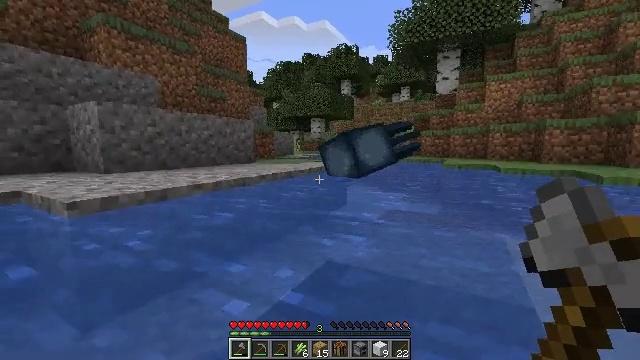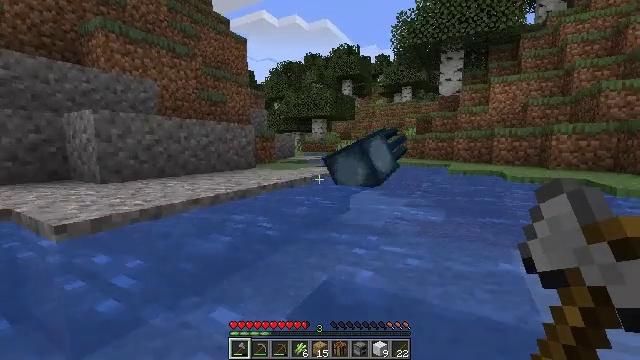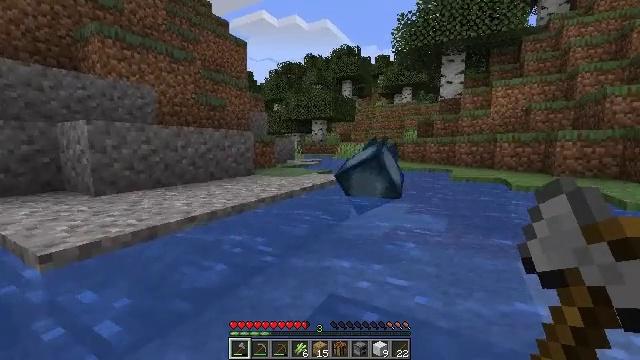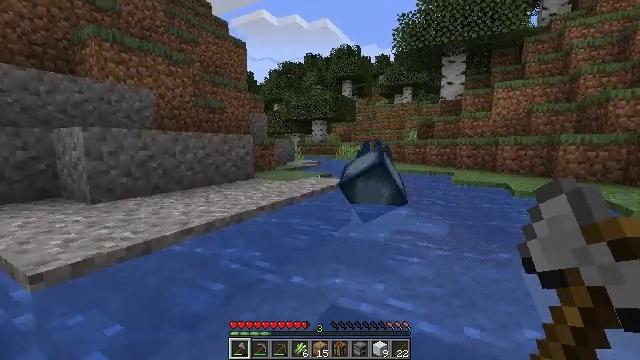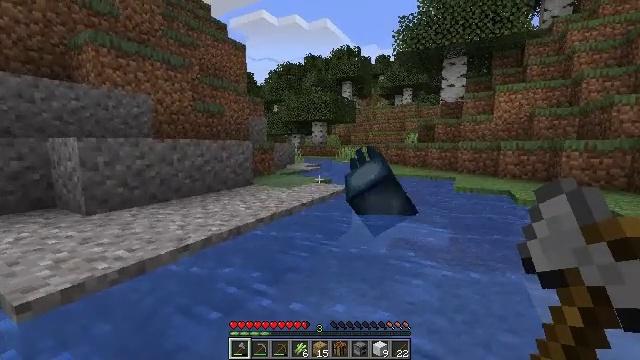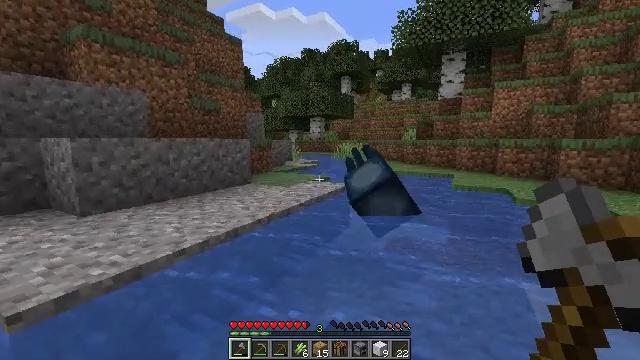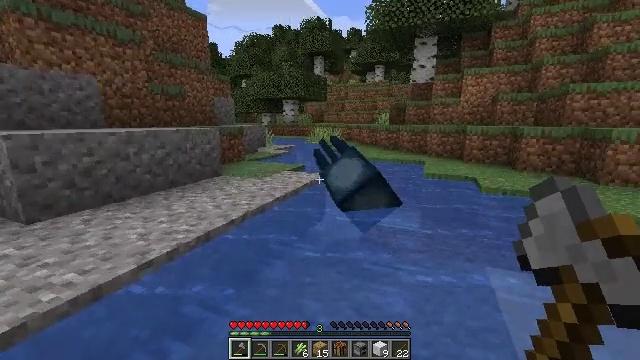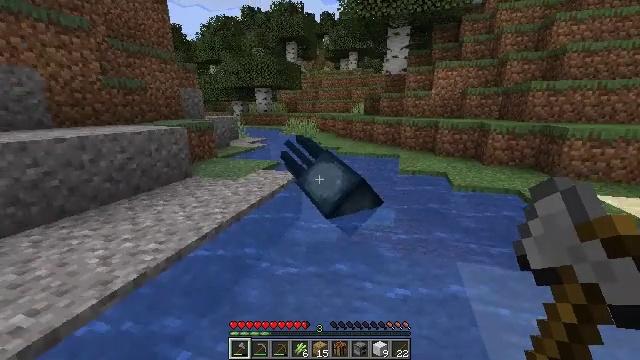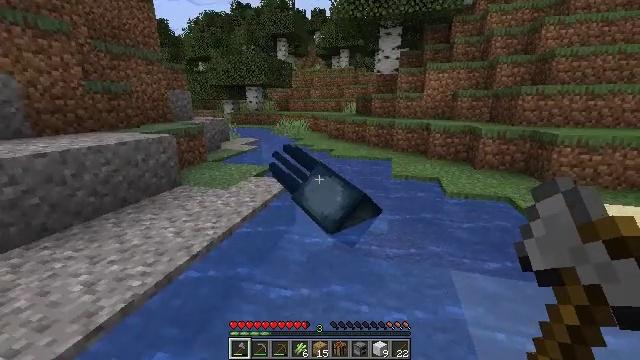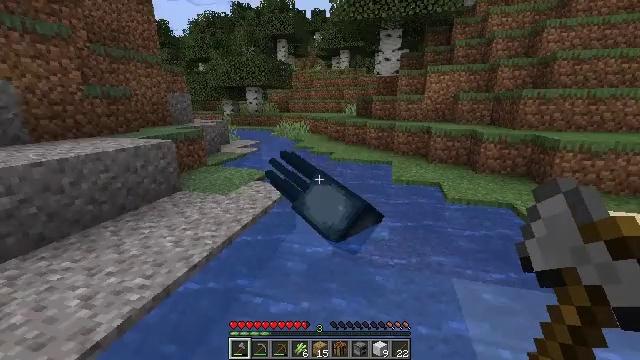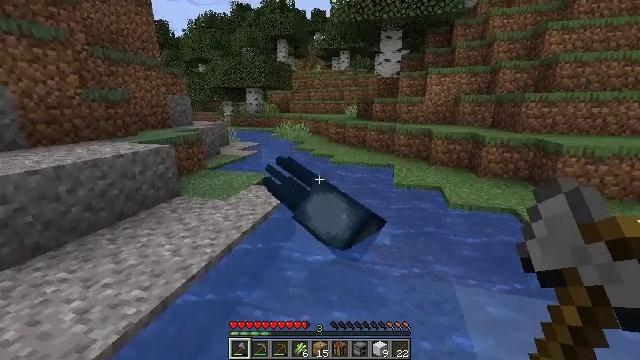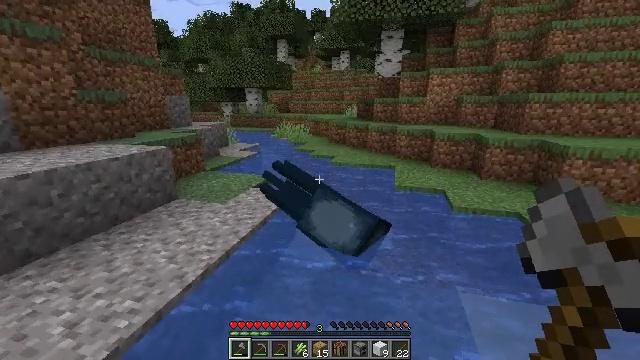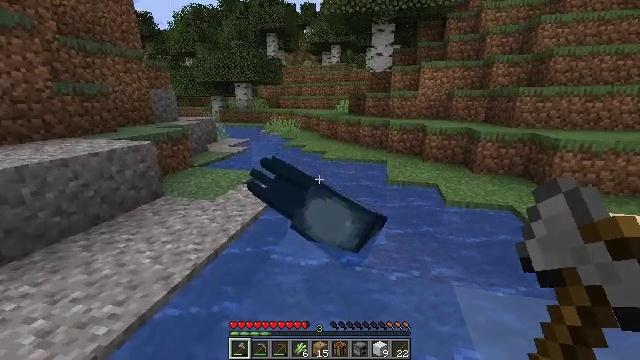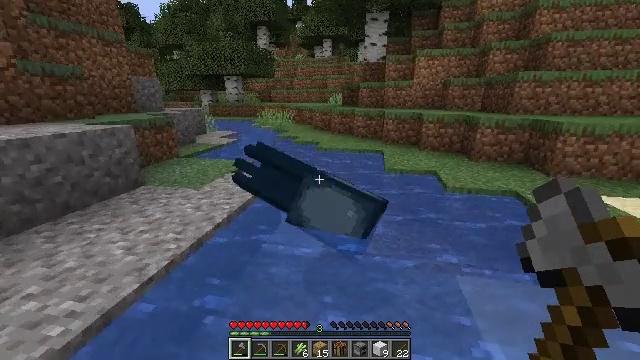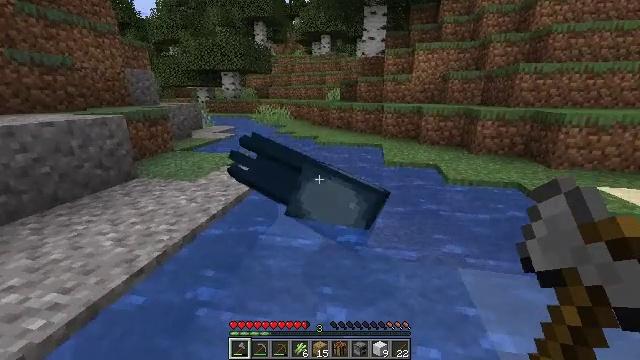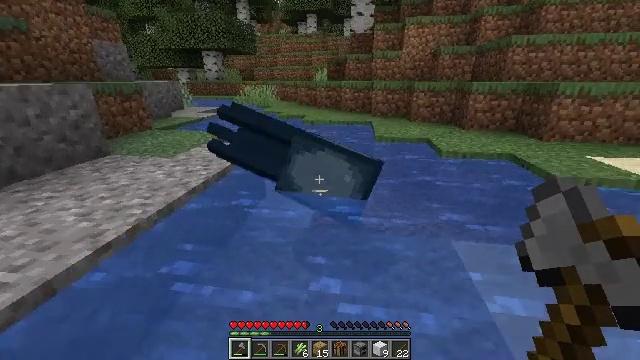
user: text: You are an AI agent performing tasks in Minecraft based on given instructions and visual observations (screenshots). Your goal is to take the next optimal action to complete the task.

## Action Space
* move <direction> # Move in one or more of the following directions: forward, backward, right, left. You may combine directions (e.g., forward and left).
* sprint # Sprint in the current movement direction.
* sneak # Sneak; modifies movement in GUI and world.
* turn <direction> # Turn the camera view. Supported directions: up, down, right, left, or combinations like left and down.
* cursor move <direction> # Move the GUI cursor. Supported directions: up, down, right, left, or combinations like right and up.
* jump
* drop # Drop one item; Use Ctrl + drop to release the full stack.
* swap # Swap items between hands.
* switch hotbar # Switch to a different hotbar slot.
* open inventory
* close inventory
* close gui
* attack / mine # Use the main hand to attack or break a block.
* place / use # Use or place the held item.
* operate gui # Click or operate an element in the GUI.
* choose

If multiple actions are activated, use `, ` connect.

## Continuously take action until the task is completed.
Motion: motion action
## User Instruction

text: Kill mobs.
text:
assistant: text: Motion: move forward, jump
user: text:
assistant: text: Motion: move forward, jump
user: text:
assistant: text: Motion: move forward, jump
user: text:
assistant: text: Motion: move forward, jump
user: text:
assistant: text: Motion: move forward, turn down, jump
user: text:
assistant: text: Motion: move forward, turn right and down, jump
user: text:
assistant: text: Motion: move forward, turn right and down, jump
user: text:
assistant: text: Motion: move forward, turn right, jump
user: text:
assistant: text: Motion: move forward, jump
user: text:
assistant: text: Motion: move forward, jump
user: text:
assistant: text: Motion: move forward, jump
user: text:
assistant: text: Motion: move forward, turn right, jump
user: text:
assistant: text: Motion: move forward, turn right, jump
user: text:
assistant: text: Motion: move forward
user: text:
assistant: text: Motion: move forward, turn right and down
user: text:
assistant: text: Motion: move forward, turn right and down
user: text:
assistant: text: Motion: move forward, turn right and down
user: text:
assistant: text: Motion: move forward, turn right and down
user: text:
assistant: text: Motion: move forward
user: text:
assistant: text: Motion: move forward
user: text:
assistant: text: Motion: move forward, turn right
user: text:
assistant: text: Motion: move forward, turn right and up
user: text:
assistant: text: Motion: move forward, turn up
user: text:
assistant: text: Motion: move forward, turn up
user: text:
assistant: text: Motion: move forward, turn up
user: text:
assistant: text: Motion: move forward, turn up
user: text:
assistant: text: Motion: move forward, turn up
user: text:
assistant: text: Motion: move forward, attack / mine
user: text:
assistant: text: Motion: move forward, attack / mine
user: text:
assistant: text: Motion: move forward, attack / mine